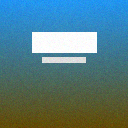
Screen state: on